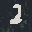
Label: 2